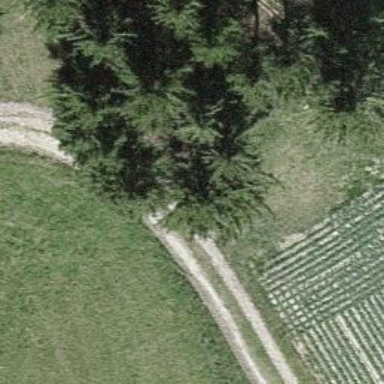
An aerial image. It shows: Dirt path.